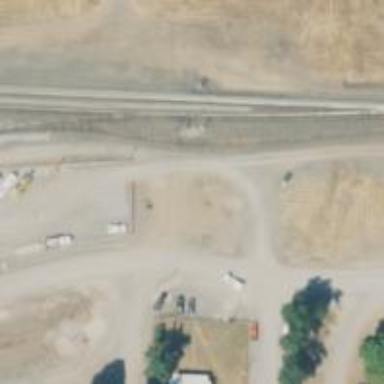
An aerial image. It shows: Railway spur service.